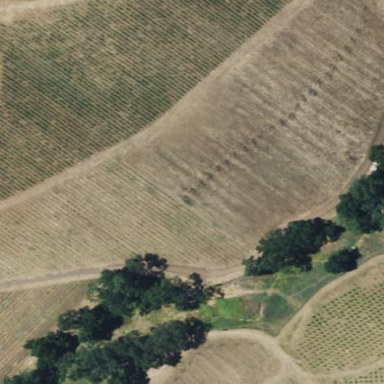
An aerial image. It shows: Beautiful vineyard in the countryside.